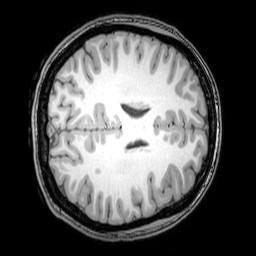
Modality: T1w
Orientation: axial
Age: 25
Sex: female
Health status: healthy
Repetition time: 0.081 s
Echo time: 0.037 s